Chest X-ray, AP view. Patient: 42 years old, sex F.
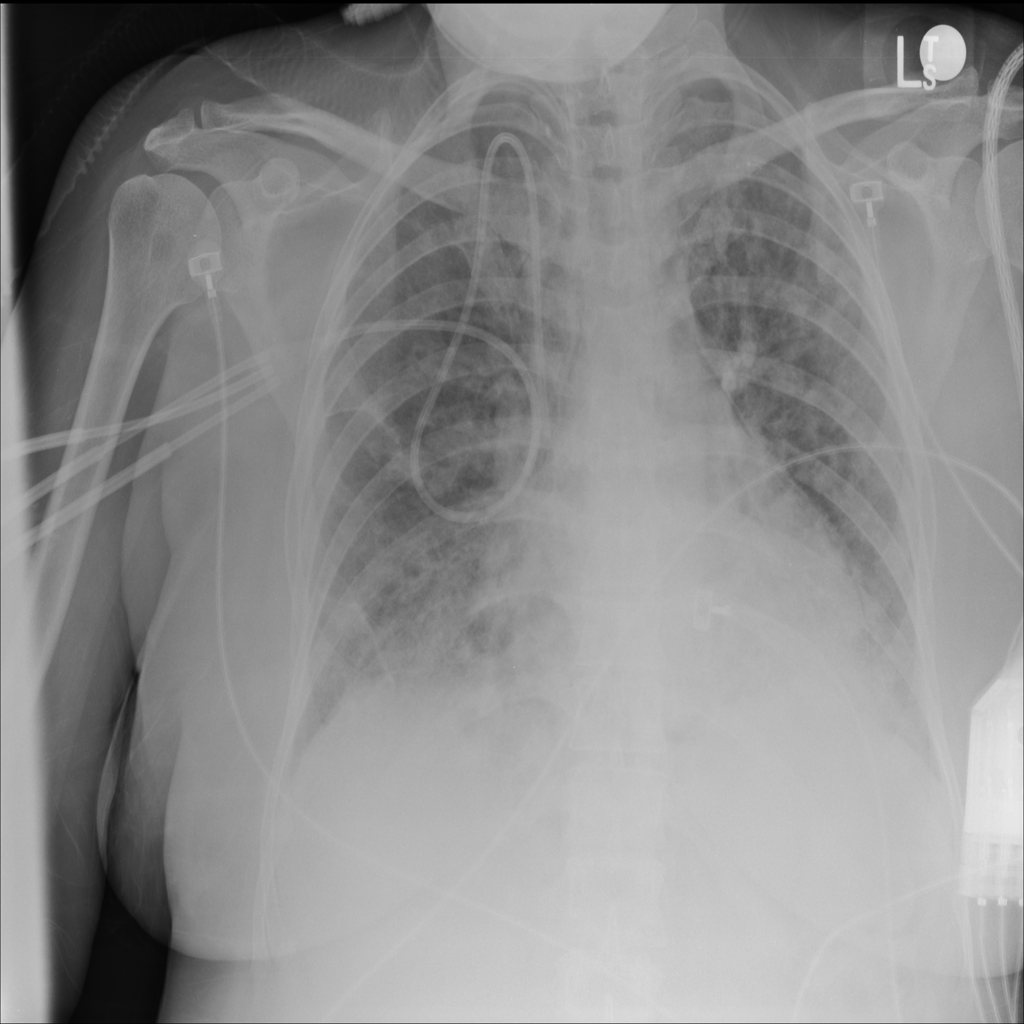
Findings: Infiltration